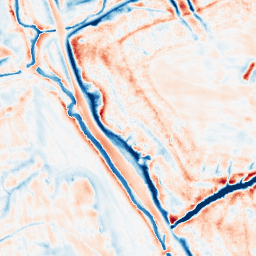
Category: edge_preserving
Decomposition family: bilateral
Decomposition parameters: d: 21
sigma_color: 100
sigma_space: 50
Upsampling method: regularized
Upsampling parameters: scale: 2
lambda_reg: 0.01
Upsampling scale: 2